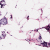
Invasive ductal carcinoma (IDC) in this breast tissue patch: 1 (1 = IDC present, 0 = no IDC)